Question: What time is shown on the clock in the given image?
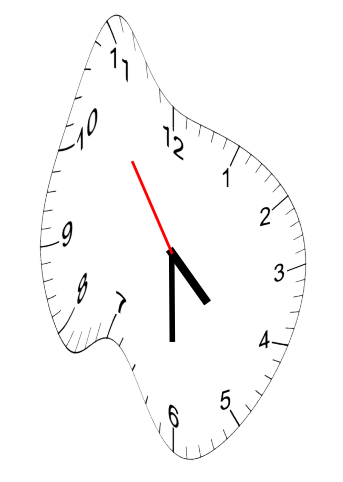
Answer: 04:29:54